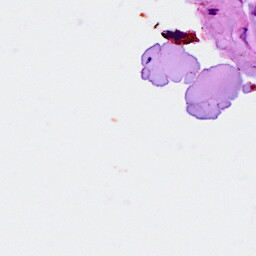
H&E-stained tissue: Breast